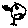
Label: bird